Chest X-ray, PA view. Patient: 48 years old, sex F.
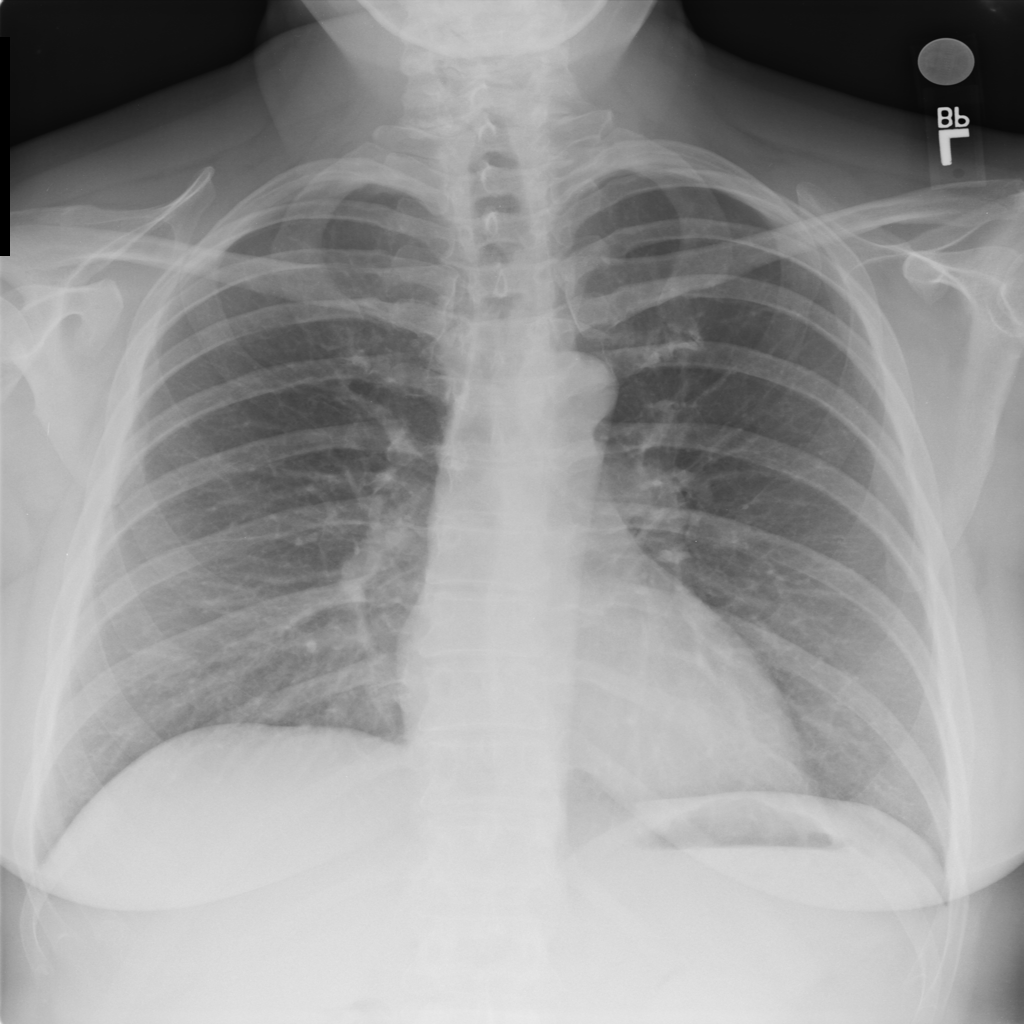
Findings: No Finding